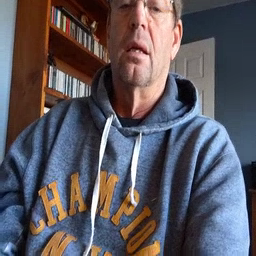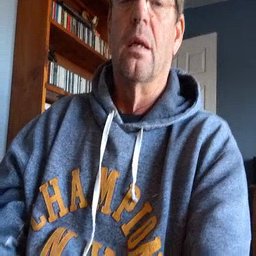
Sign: can